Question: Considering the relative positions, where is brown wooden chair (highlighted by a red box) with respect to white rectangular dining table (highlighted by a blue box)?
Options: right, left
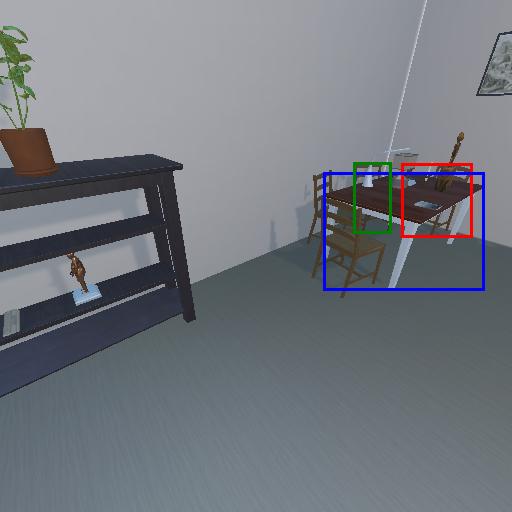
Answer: right